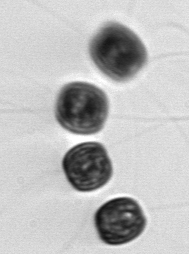
Label: Thalassiosira